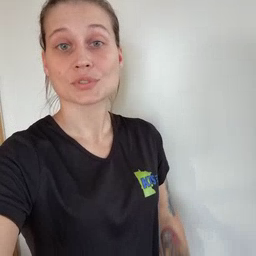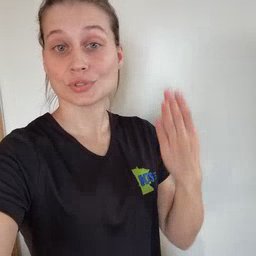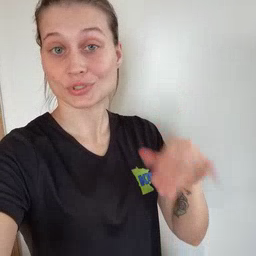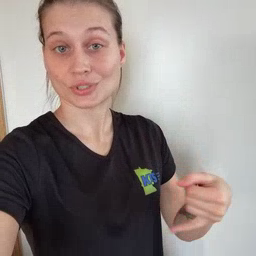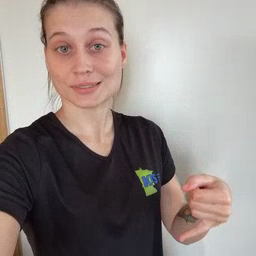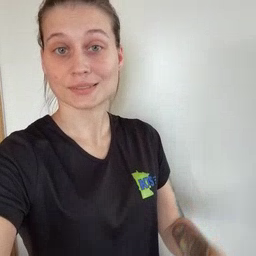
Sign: jeans